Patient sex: F
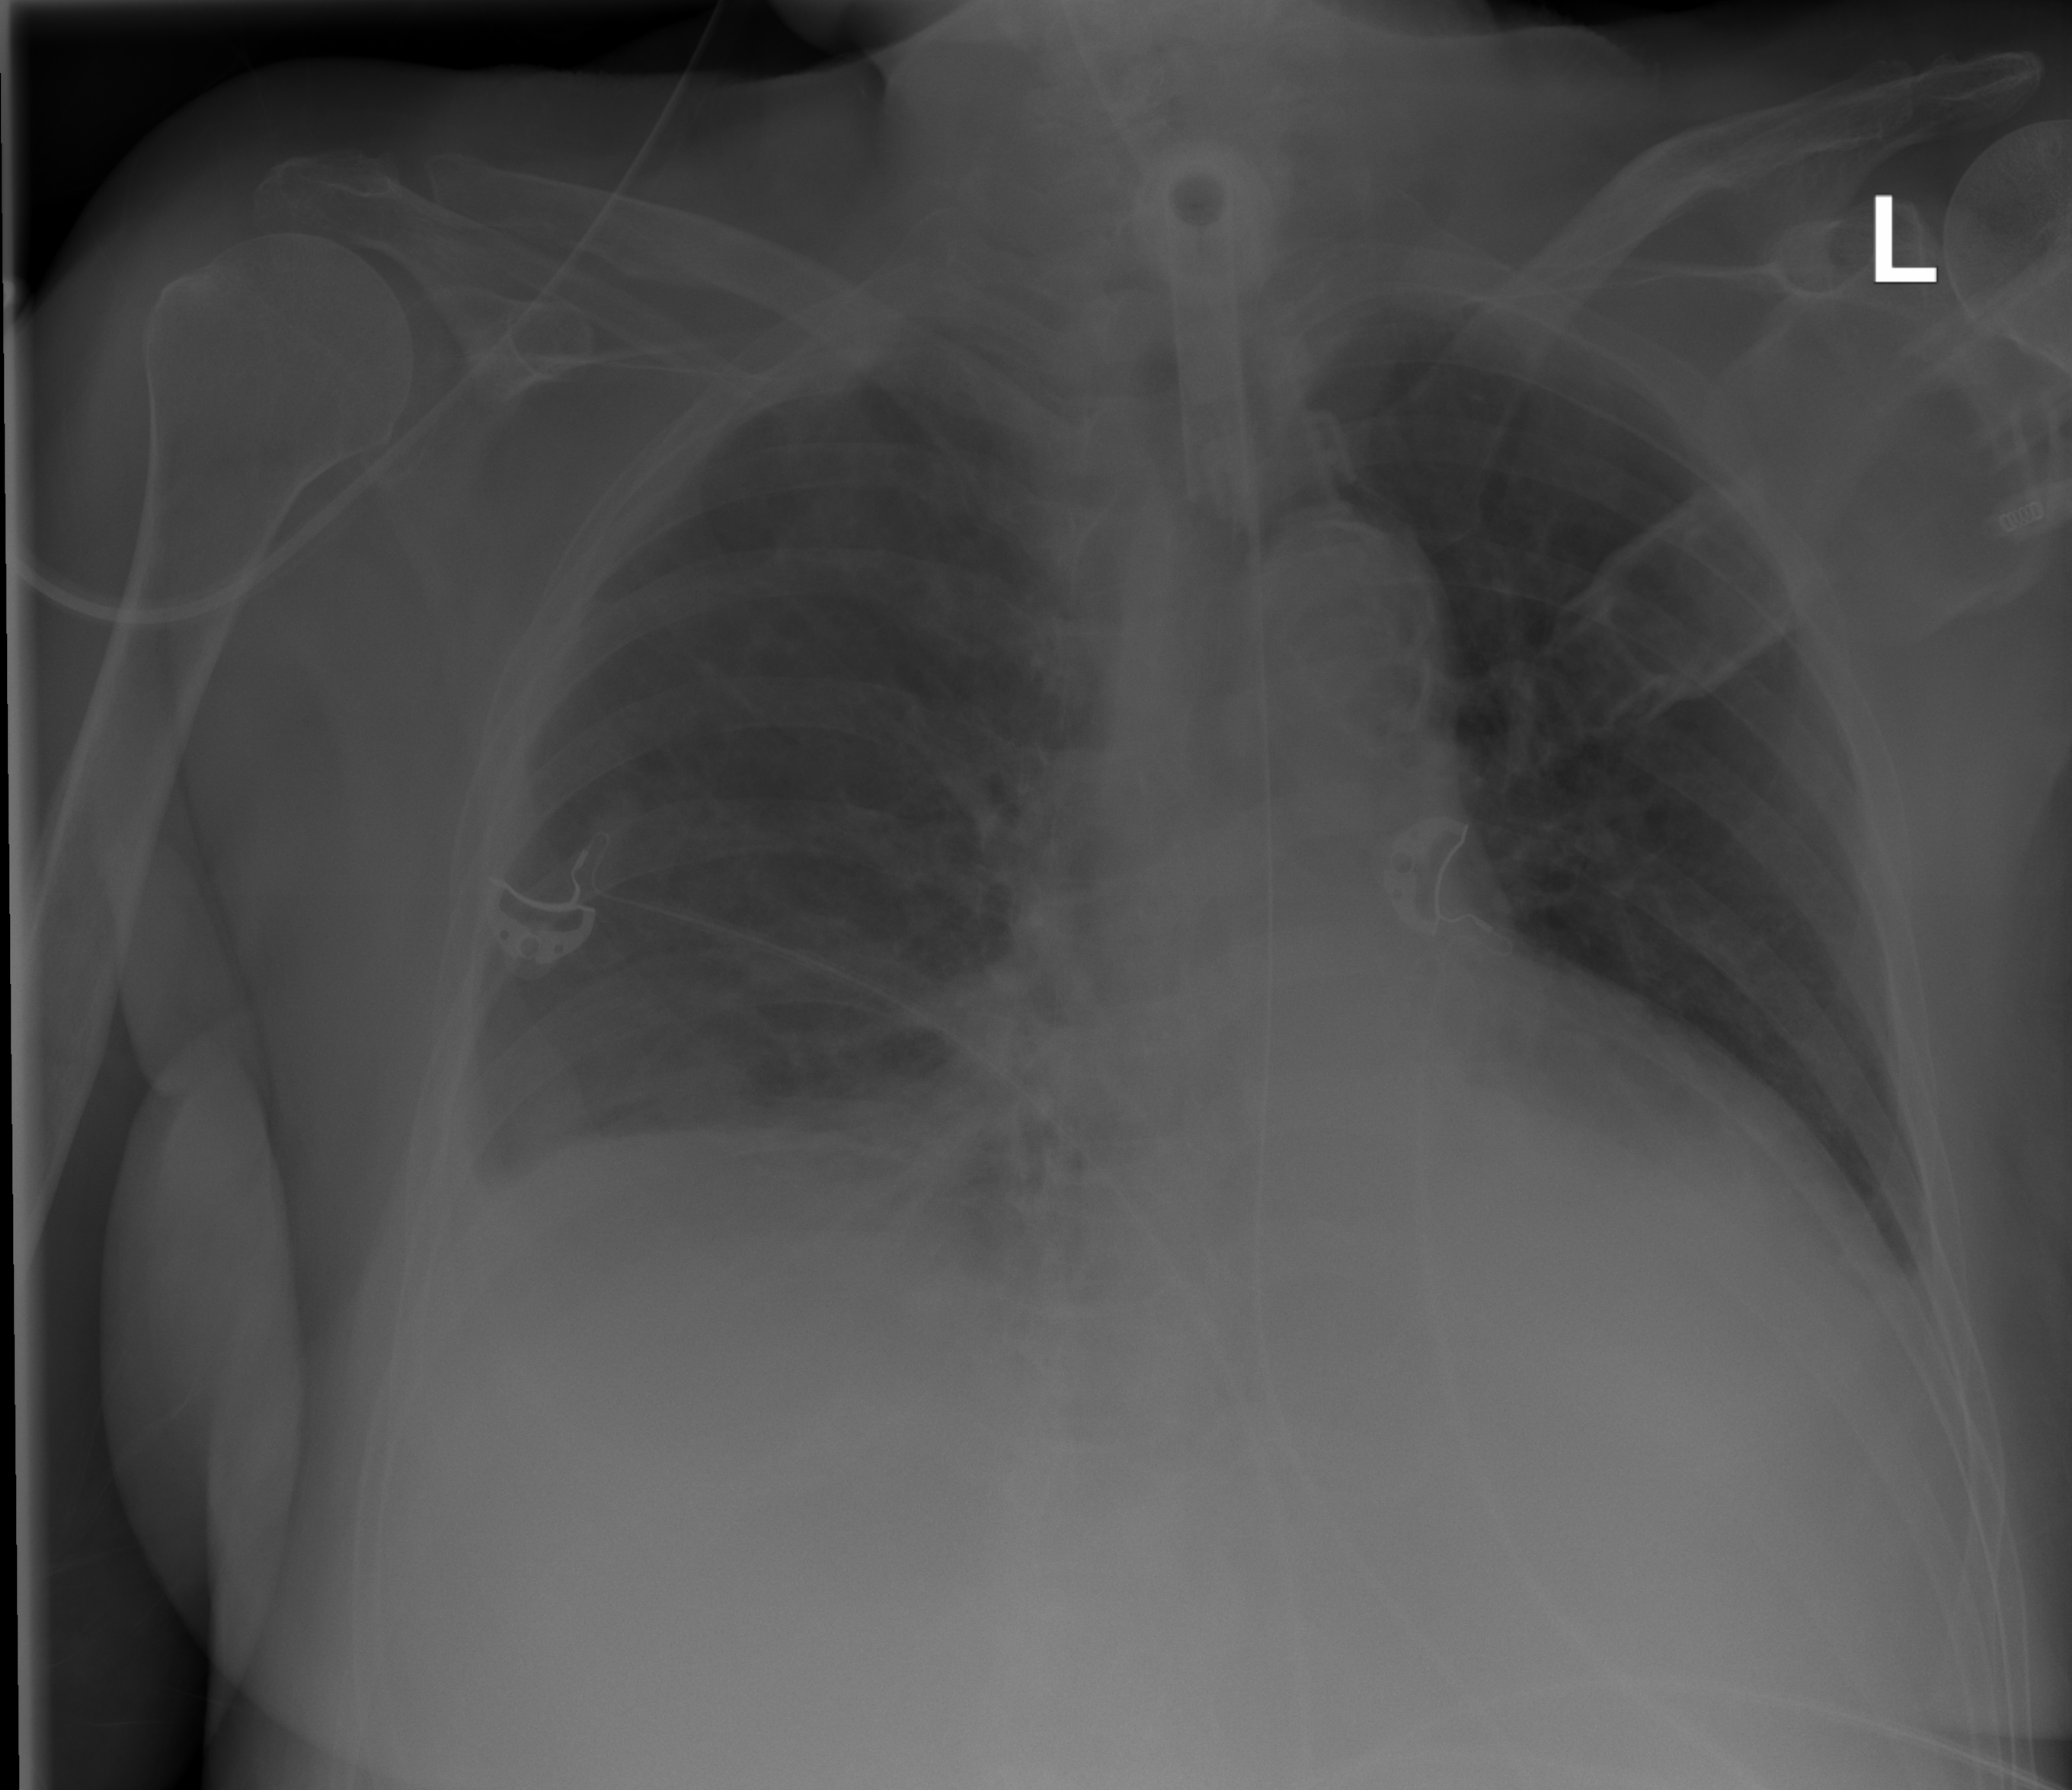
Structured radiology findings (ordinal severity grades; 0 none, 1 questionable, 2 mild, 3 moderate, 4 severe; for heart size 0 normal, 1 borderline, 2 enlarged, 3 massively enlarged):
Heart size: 1
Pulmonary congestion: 0
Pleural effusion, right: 2
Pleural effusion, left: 0
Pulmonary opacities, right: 0
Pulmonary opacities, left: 0
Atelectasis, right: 0
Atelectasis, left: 0